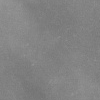
Atmospheric dust classification: dusty